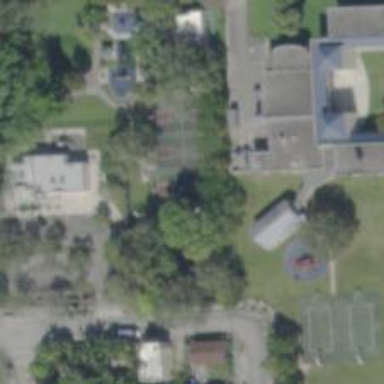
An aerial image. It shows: Kindergarten.